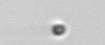
Label: nanoplankton_mix